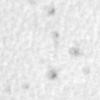
Label: no_change